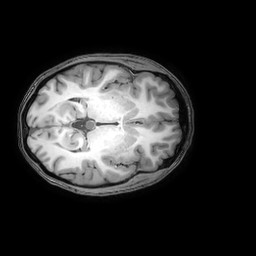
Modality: T1w
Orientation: axial
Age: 22
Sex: female
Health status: healthy
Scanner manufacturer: philips
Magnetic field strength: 3 T
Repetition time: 0.0079 s
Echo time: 0.0035 s